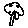
Label: tree